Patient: sex M, age 55
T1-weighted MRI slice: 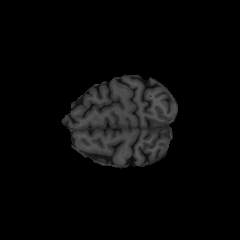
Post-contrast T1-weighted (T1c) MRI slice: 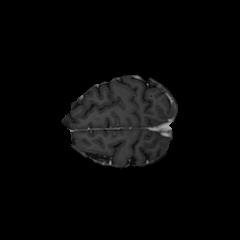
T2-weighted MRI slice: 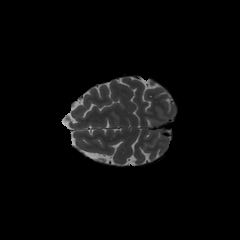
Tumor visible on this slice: no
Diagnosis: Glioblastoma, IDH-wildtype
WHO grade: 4